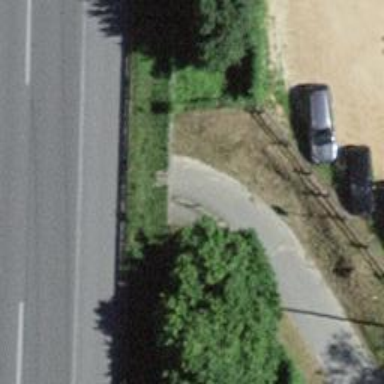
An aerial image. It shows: Footway tunnel with grade3 tracktype.